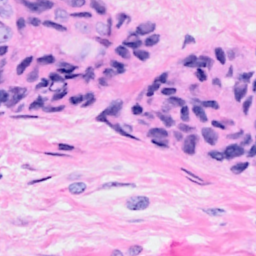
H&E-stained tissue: Breast